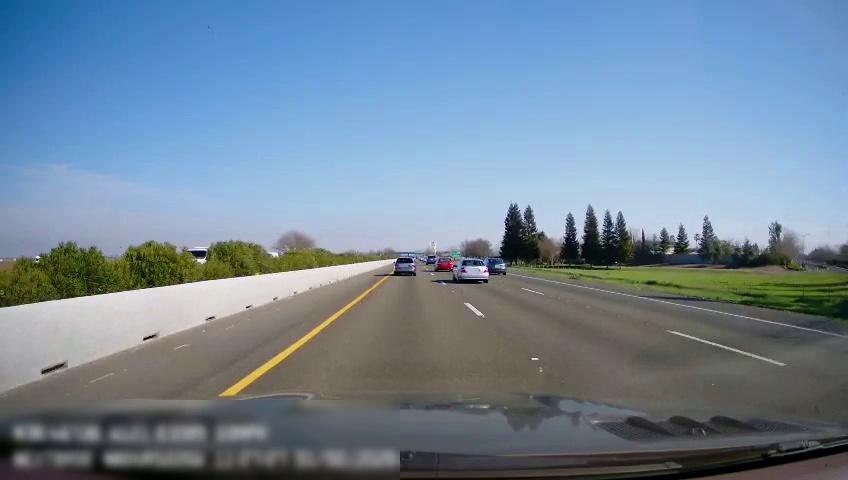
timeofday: Day
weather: Sunny
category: Drivable Space
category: Vehicles | Truck
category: Vehicles | SUV
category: Vehicles | Car
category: Vehicles | Car
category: Vehicles | SUV
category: Vehicles | Car
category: Lanes | Current Lane
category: Lanes | Current Lane
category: Lanes | Alternate Lane
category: Lanes | Alternate Lane
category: Traffic | Signs